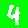
Digit: 4